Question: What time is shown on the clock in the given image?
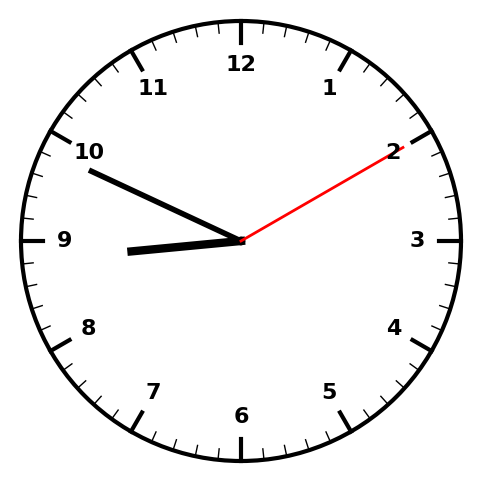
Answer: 08:49:10